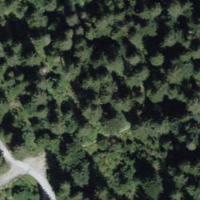
EUNIS habitat code: 43
Species observed at this site:
Cephalanthera rubra
Sorbus aucuparia
Rubus saxatilis
Asplenium viride